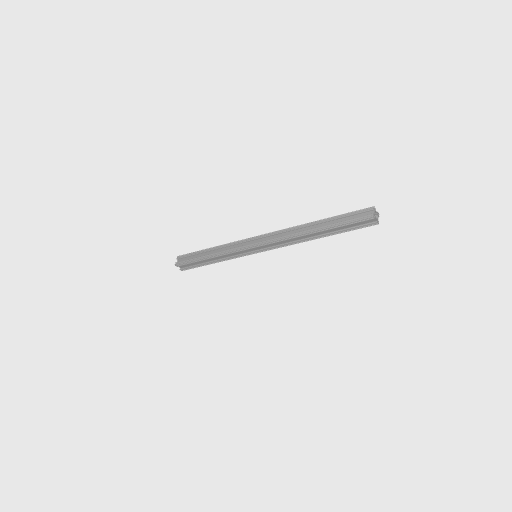
Part: GoRAIL432